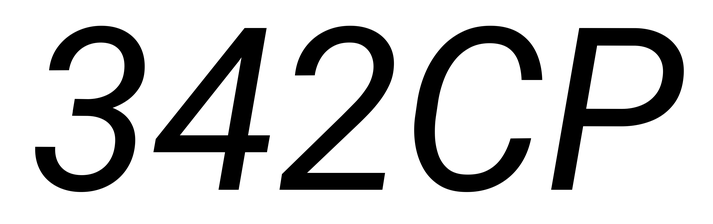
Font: Roboto-Italic_Italic